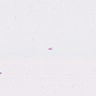
Metastatic tissue present: no